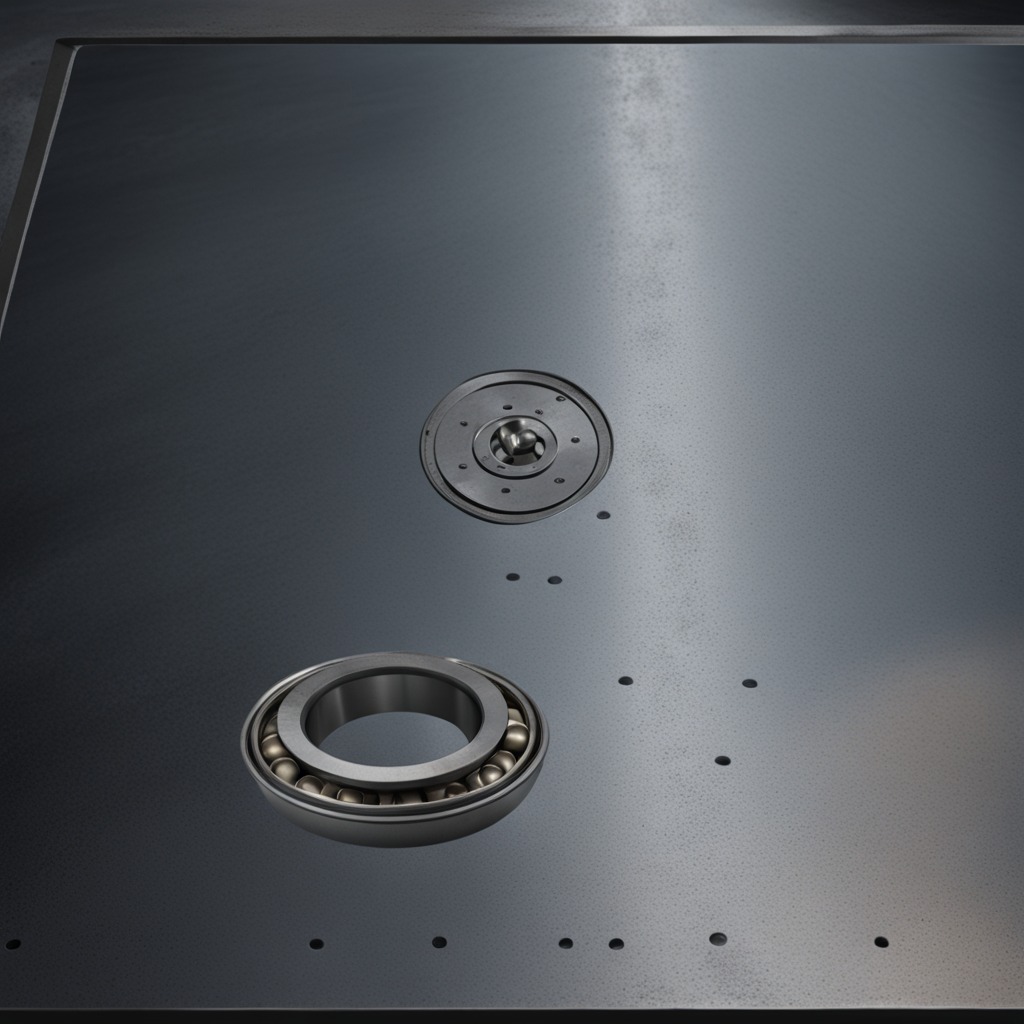
A metal ball bearing is lying on the cold steel table in a mining workshop gritty textures.